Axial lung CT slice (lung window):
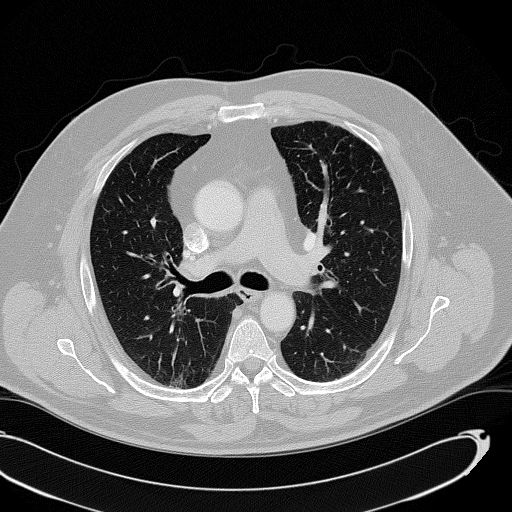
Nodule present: no